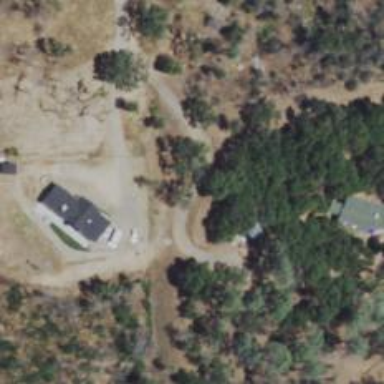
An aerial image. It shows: Driveway leading to service road.